Aerial crown-view tile of a tropical tree (Barro Colorado Island, Panama), acquired 20241014:
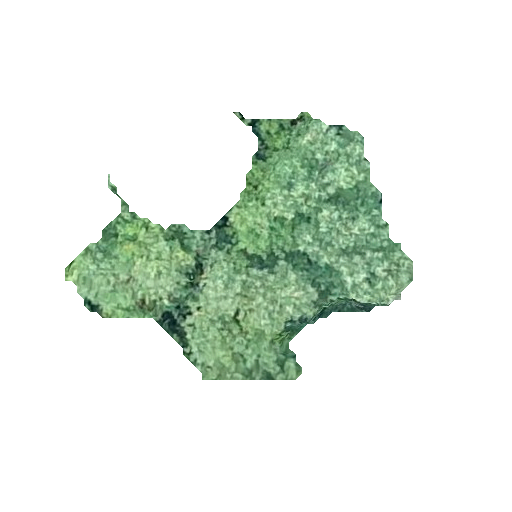
Species: Hieronyma alchorneoides
GBIF accepted scientific name: Hieronyma alchorneoides
Crown area: 76.234 m²